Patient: sex M, age 44
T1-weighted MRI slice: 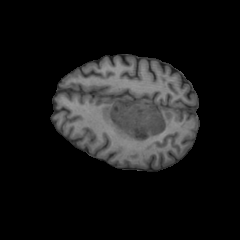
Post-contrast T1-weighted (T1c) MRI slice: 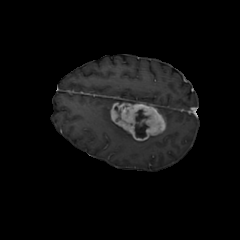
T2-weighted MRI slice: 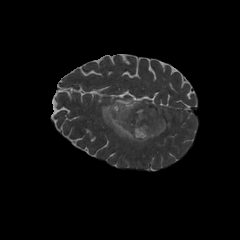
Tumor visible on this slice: yes
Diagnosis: Glioblastoma, IDH-wildtype
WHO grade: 4